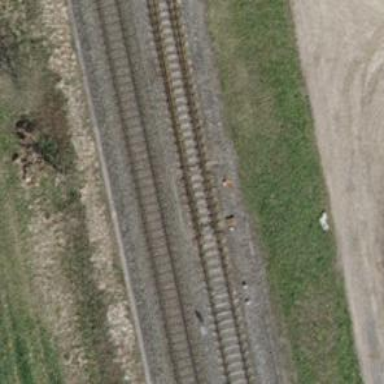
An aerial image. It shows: Railway switch.